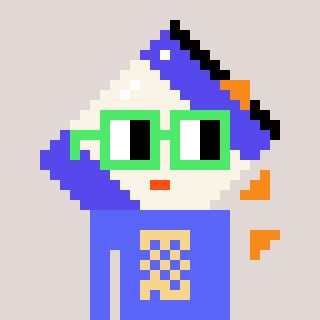
a pixel art character with square light green glasses, a chips-shaped head and a purple-colored body on a warm background